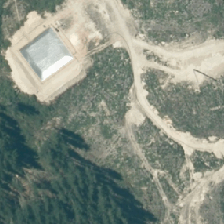
Land cover: low_producing_grassland